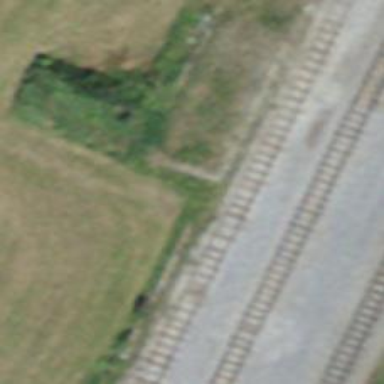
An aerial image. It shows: Narrow-gauge railway with one track passing through service yard. The railway is electrified with contact line.